Question: I'm installing Android Plugin in eclipse, I'm following:
'''
developer.android.com/sdk/installing/installing-adt.html
'''
I download the adt plugin and eclipse asked me to restart, I did it and when it started I got this mistake.

I click the Open Preferences, but I can't find nothing similar to adt in my windows computer. Where should it be this folder? what is usually the name?
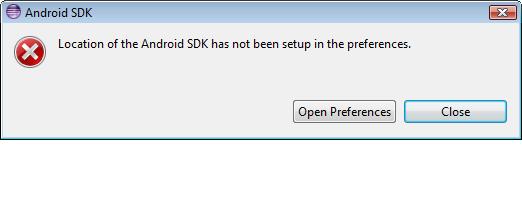
Answer: Per the <URL>:
> You should have already downloaded the <URL>
Download the SDK Tools, then set up your Eclipse ADT Plugin, directing it to the directory you installed the SDK tools into.